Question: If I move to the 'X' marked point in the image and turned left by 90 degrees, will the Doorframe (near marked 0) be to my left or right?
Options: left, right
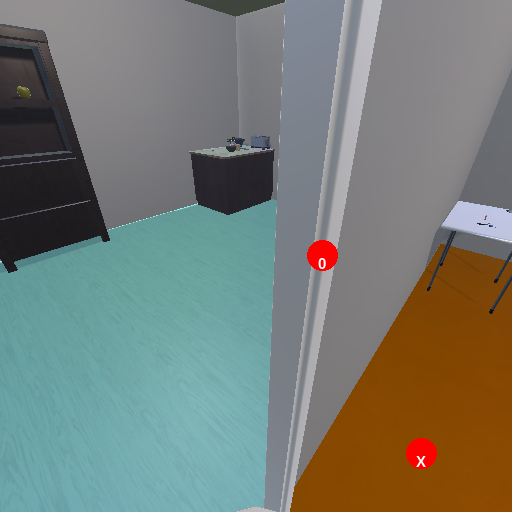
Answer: left